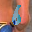
Label: 6